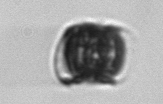
Label: Paralia_sulcata